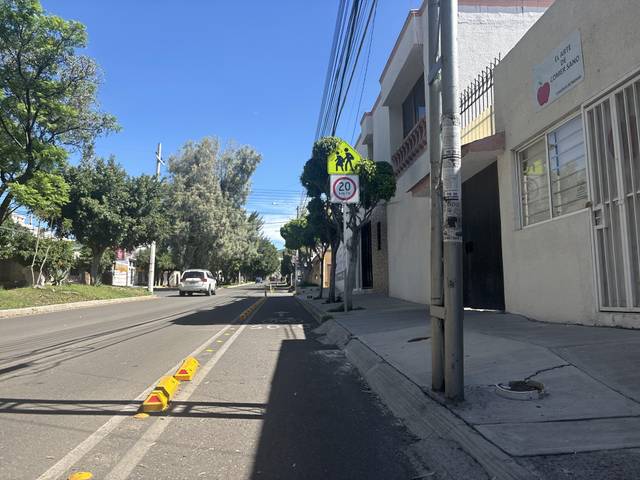
Region: Mexico
Coordinates: 20.568, -100.371